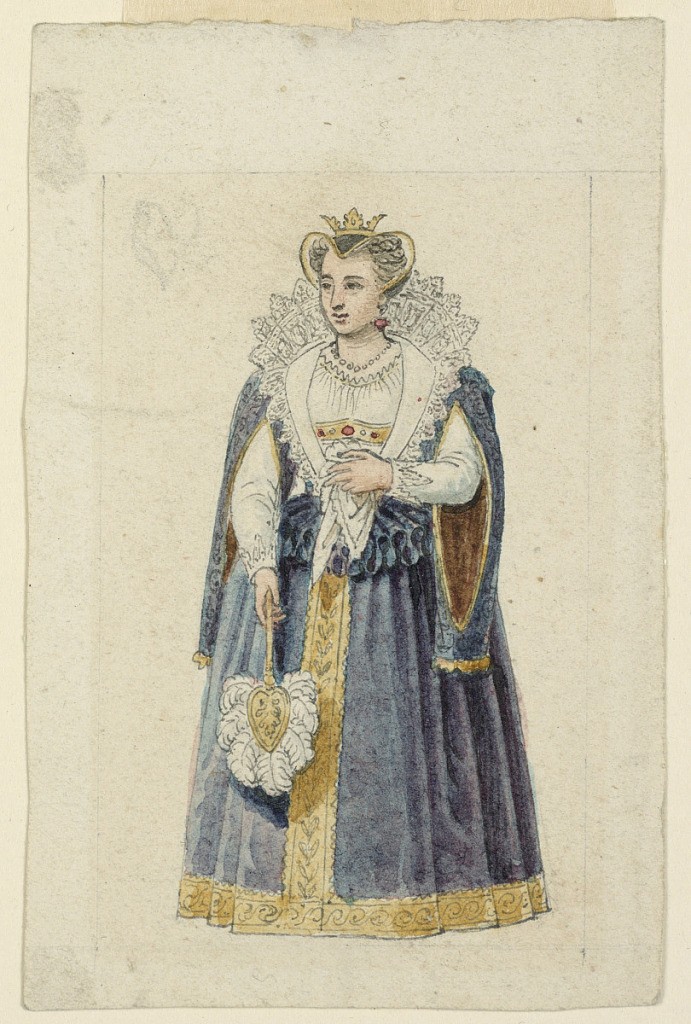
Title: Design for a Playing Card: Queen of Hearts
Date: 1825–1850
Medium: Graphite, brush and watercolor on paper
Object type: Playing Card
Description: Jeanne d'Albert is shown standing, holding a fan in her right hand, a handkerchief in the left.